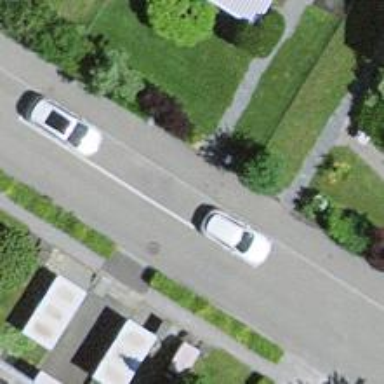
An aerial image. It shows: Living street.